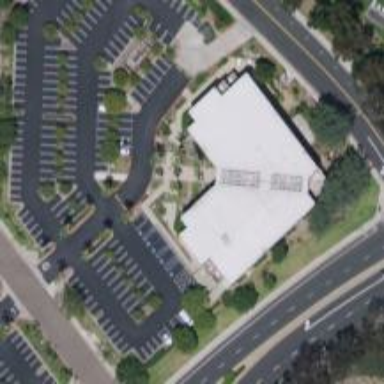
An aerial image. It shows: Office building.